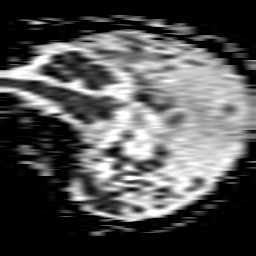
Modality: ADC
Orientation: sagittal
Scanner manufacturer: philips
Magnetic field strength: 1.5 T
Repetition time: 3.508 s
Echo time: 0.09255 s